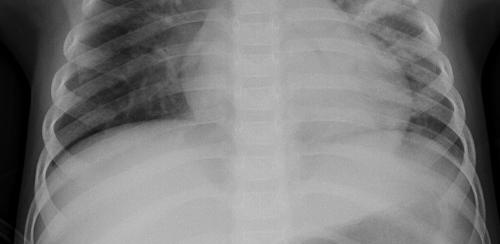
Diagnosis: PNEUMONIA